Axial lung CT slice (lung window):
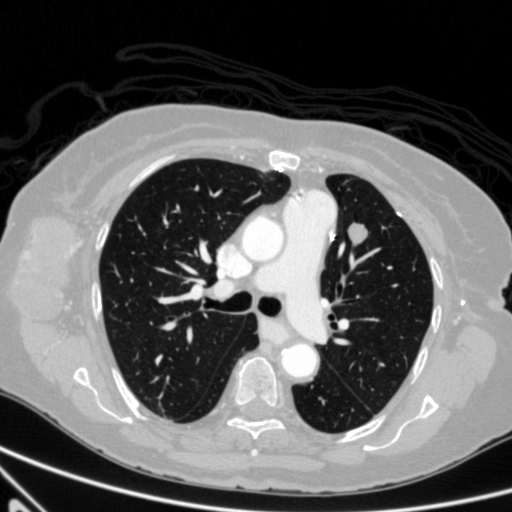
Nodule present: yes
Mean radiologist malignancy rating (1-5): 4